Field crop: maize
Growth stage: 2
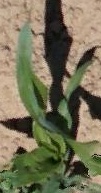
Species: maize